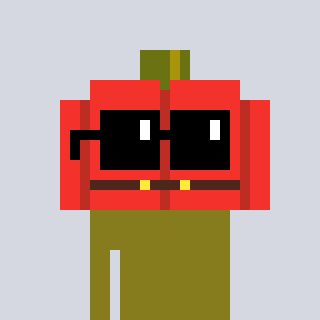
a pixel art character with square black sunglasses, a pumpkin-shaped head and a gunk-colored body on a cool background